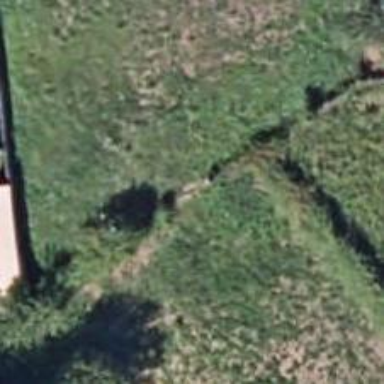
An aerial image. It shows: Fence.